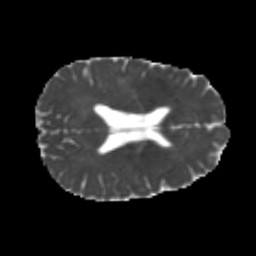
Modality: MD
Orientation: axial
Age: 20
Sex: male
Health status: healthy
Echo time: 0.074 s